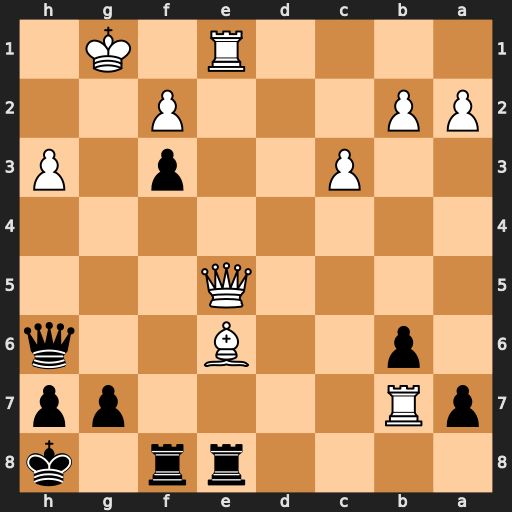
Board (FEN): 4rr1k/pR4pp/1p2B2q/4Q3/8/2P2p1P/PP3P2/4R1K1
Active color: b
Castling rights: -
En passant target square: -
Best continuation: Qg6+ Qg3 Qxg3+ fxg3 f2+